Question: i've written a tool that generates sql queries using GUI, i want to rewrite the tool using MVVM and WPF, every sql column type has a different control as you can see in the following image

i add a column filter control based on the sql column type, and i generate the controls using code, just like i used to do in windows forms.
1. in MVVM i've read that the view is writtien enteirly using XAML, does MVVM suite such application where i have to add different user controls dynamically to a stack panel?
2. The controls won't exist in the view unless some column is double clicked, that means the control won't be available in the xaml and won't be hidden or collapsed.
3. is there any way that i can avoid the bindings in the code behind?
4. should i create a user control for each column type?
5. in general what is the best approach to devlop such application with complex and dynamic ui using mvvm?
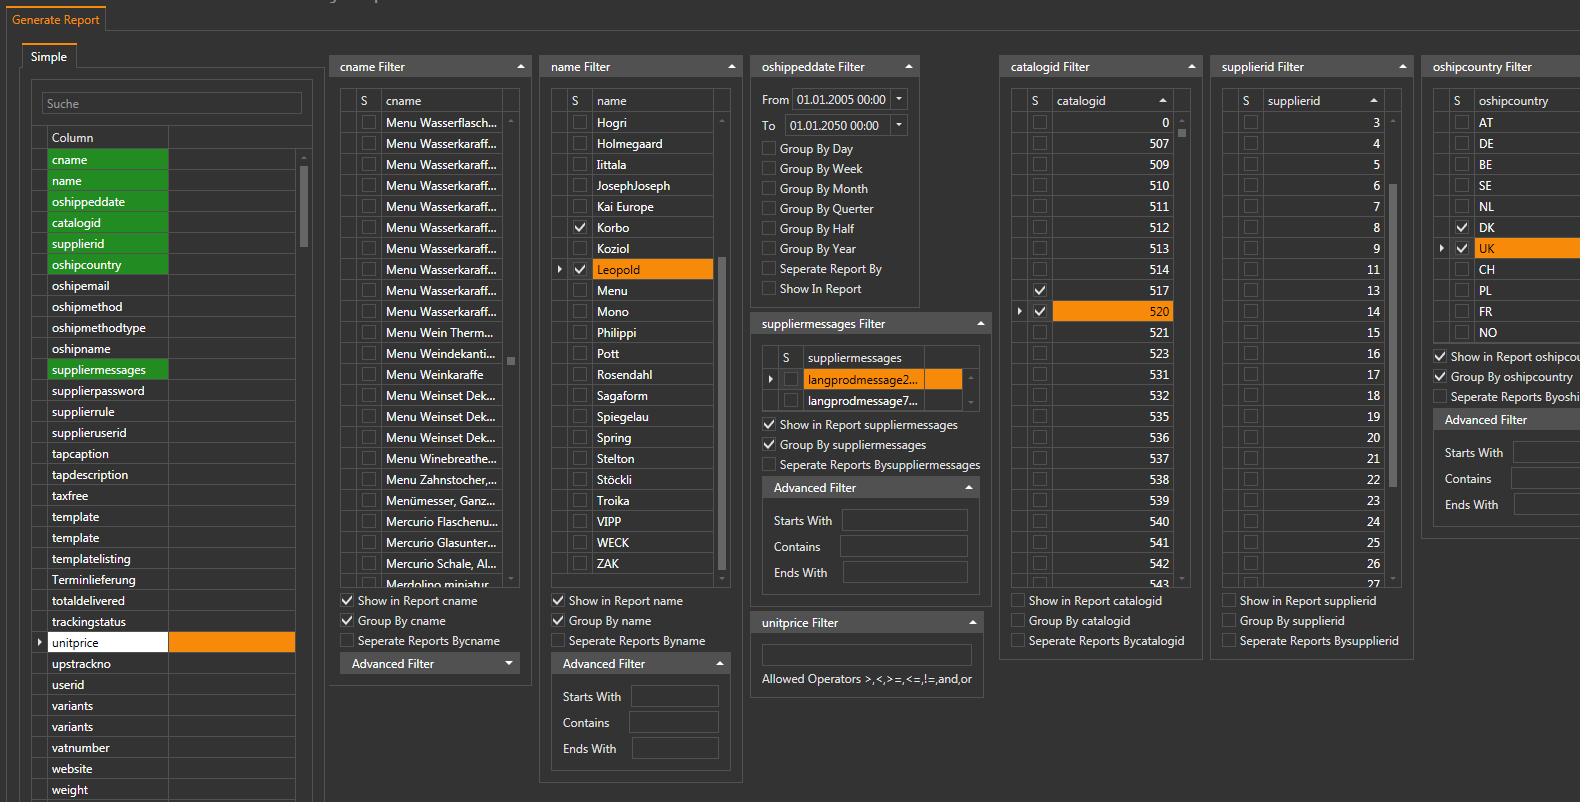
Answer: Guess I know how to achieve that, but it is very complex stuff. First you should comprehend MVVM basic concepts.
Main ViewModel should be a class with 'ObservableCollection' of ViewModels, each of them represents a column with its data and properties.
'''
interface IViewModel : INotifyPropertyChanged,IDisposable
{
}
interface IColumnViewModel : IViewModel
{
}
class ViewModelBase : IViewModel
{
// ... MVVM basics, PropertyChanged etc. ...
}
class MainViewModel : ViewModelBase
{
ObservableCollection<IColumnViewModel> Columns {get; set}
}
'''
In View I suppose something like 'ItemsControl' with 'ItemTemplate', that should embed 'ContentControl' with 'DataTemplate', that shall be automatically selected by WPF according to binded 'DataContext' of list item. 'StackPanel' itself is not suitable for that, but it can be invoked as 'ItemsPanelTemplate'
'''
<Window
xmlns:v="clr-namespace:WpfApplication.Views"
xmlns:vm="clr-namespace:WpfApplication.ViewModels">
<Window.Resources>
<DataTemplate DataType="{x:Type TypeName=vm:TextColumnViewModel}">
<v:TextColumnView/>
</DataTemplate>
</Window.Resources>
<ItemsControl
ItemsSource="{Binding Columns}">
<ItemsControl.ItemsPanel>
<ItemsPanelTemplate>
<StackPanel Orientation="Horizontal"/>
</ItemsPanelTemplate>
</ItemsControl.ItemsPanel>
<ItemsControl.ItemTemplate>
<DataTemplate>
<ContentControl Content="{Binding}"/>
</DataTemplate>
</ItemsControl.ItemTemplate>
</ItemsControl>
</Window>
'''
So, you should build View/ViewModel pair for every column type.